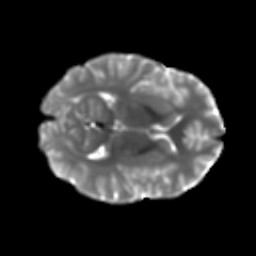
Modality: T2w
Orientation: axial
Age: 16
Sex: male
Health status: ill
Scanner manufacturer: ge
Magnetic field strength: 3 T
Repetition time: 6.752 s
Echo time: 0.079 s